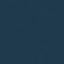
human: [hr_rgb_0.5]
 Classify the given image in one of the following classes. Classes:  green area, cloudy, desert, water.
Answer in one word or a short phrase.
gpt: water